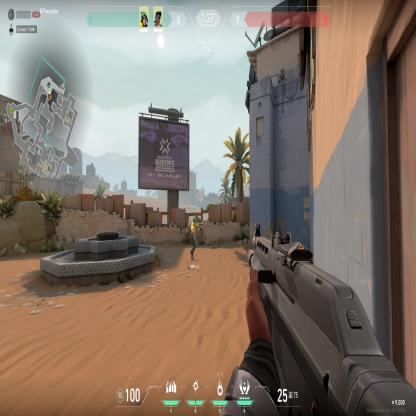
Label: teammate